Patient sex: M
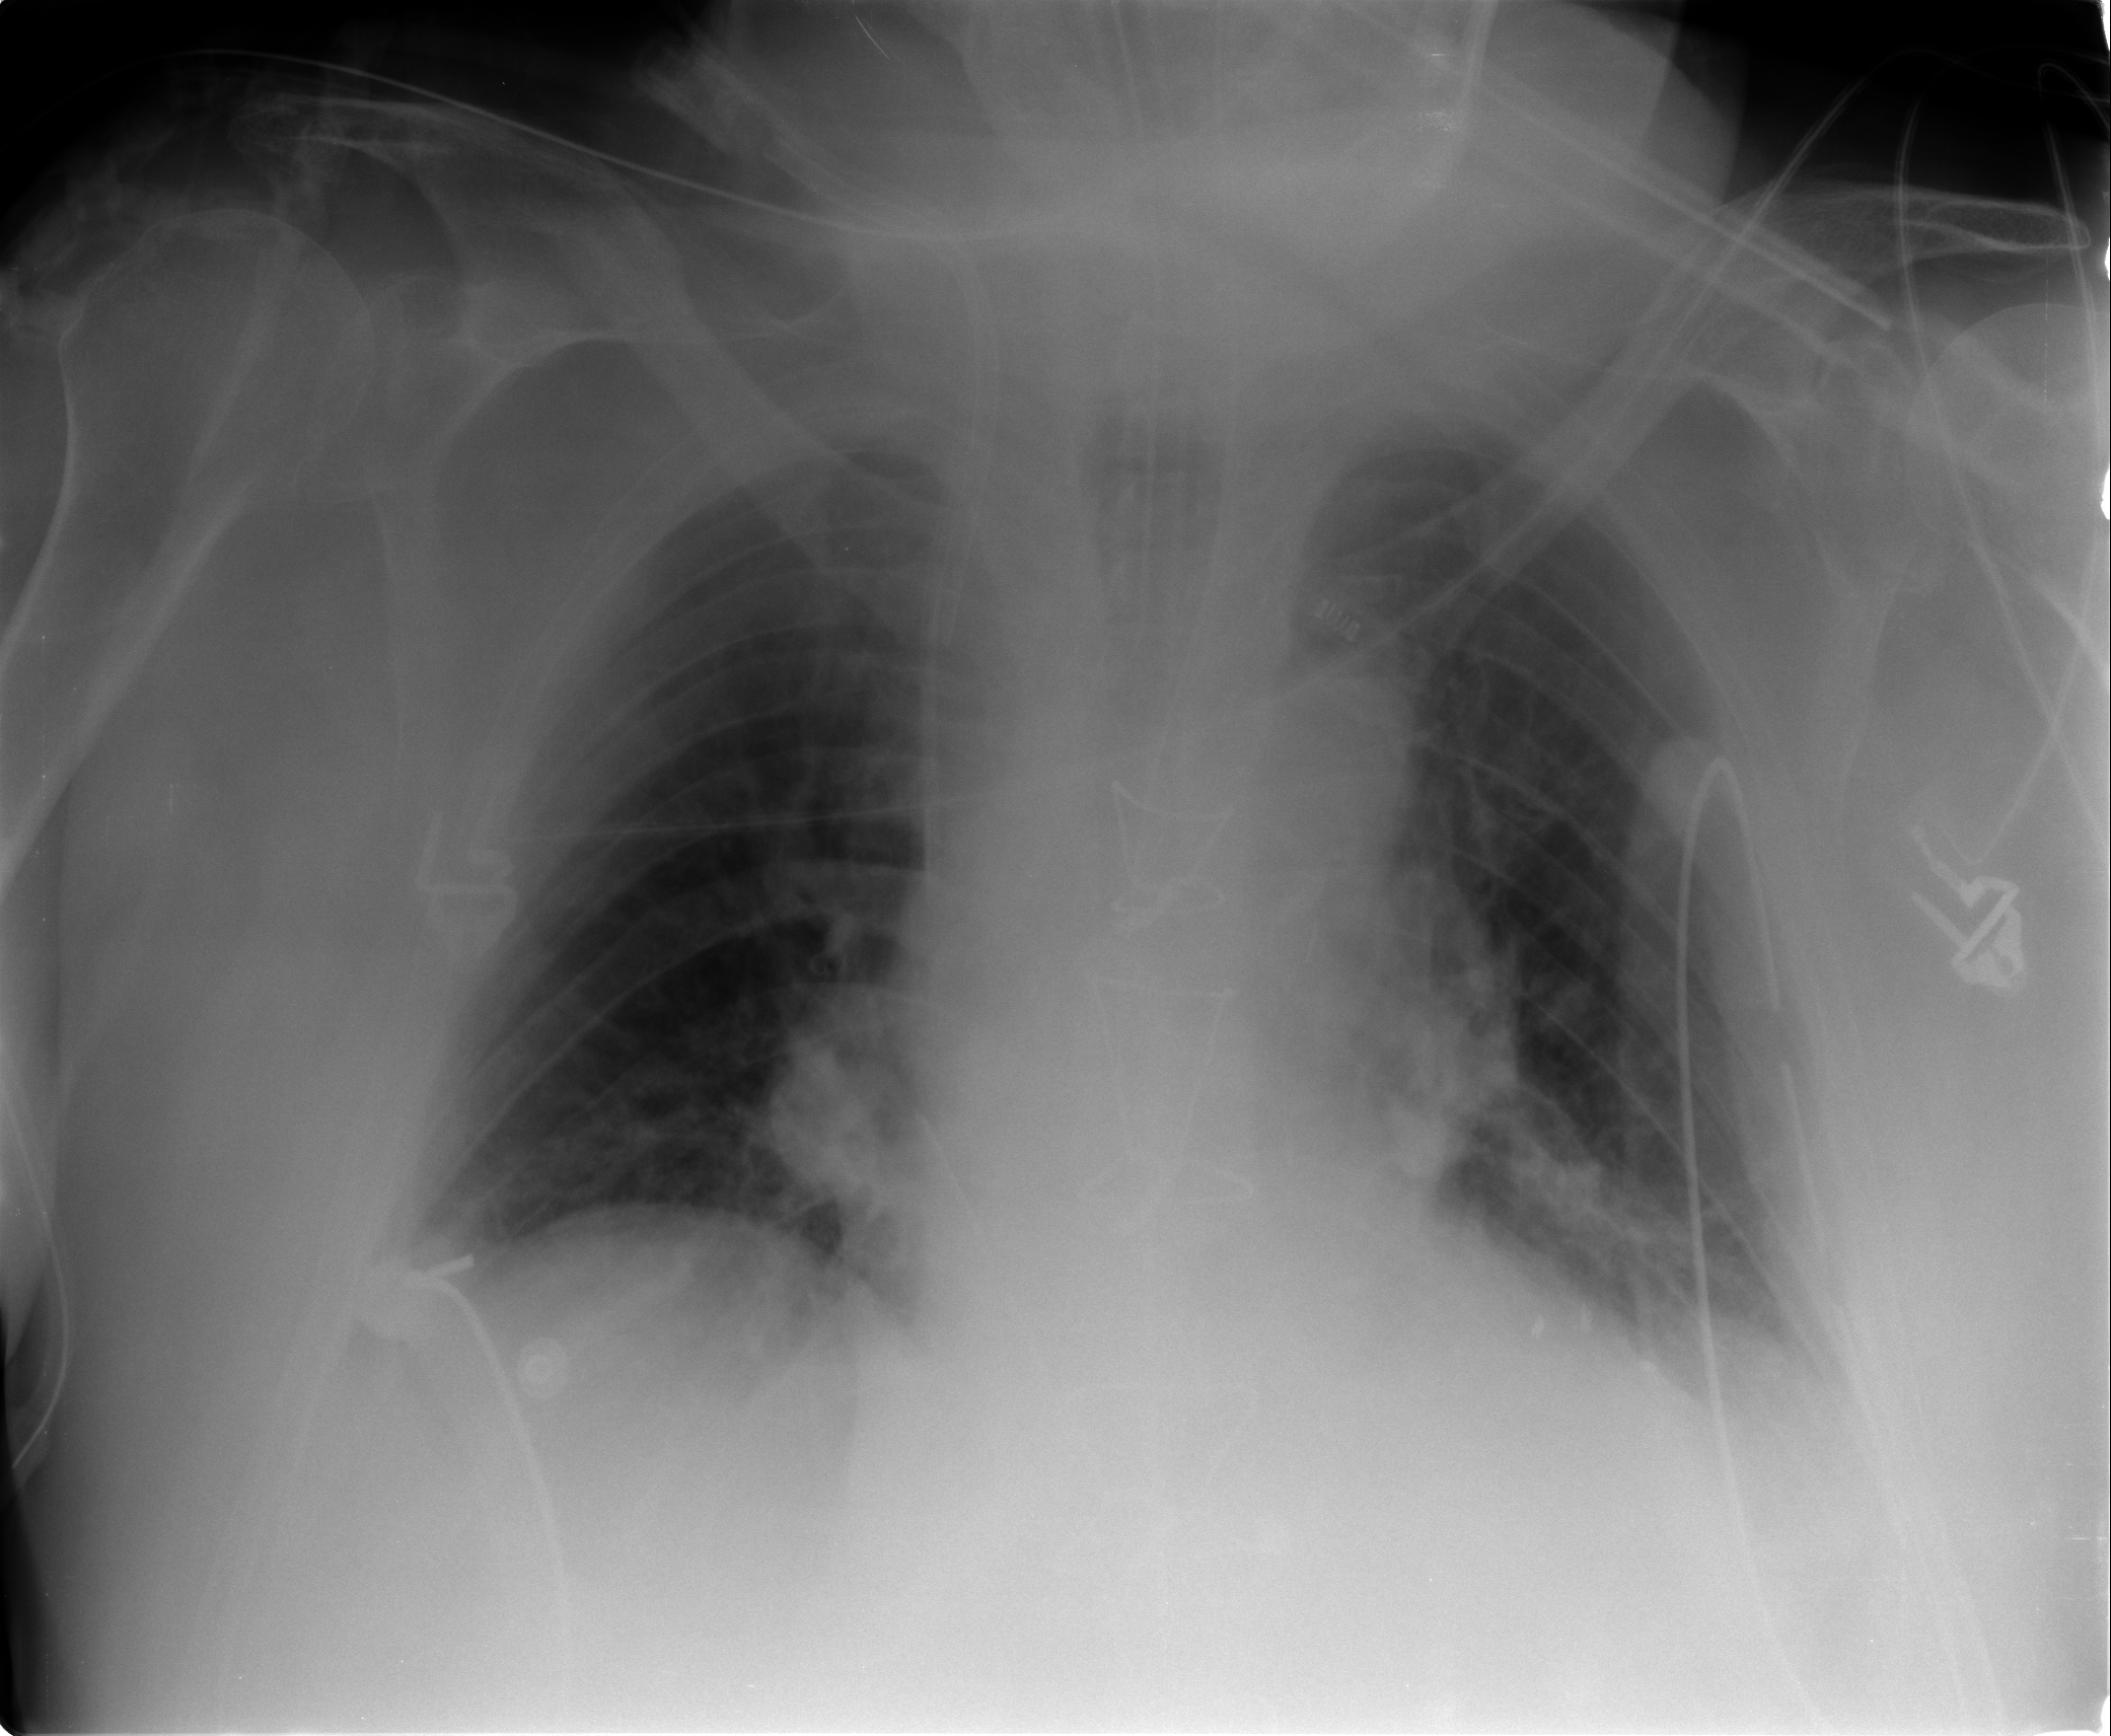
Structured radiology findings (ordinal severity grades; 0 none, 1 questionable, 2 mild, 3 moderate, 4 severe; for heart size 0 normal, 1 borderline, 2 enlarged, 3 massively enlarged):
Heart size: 2
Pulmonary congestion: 1
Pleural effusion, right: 0
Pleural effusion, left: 0
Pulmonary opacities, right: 0
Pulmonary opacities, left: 0
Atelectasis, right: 2
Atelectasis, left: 2